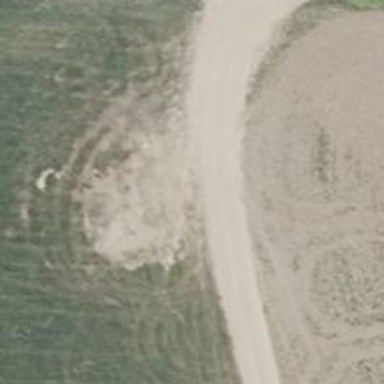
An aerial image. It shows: Dirt track road with grade3 tracktype.